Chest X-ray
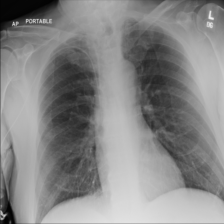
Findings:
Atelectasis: negative
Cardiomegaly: negative
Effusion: negative
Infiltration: negative
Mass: negative
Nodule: negative
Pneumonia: negative
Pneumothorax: negative
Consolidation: negative
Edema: negative
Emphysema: negative
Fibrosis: negative
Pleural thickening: negative
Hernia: negative